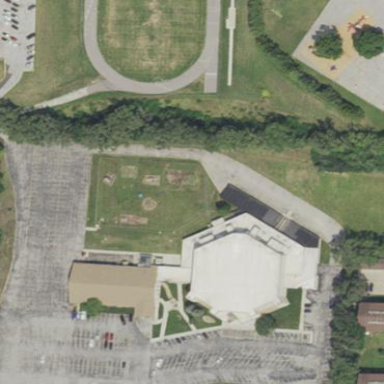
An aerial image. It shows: Kindergarten.